Question: I'm trying to get email adress from AD. I Use below code:
'''
PrincipalContext ctx = new PrincipalContext(ContextType.Domain);
UserPrincipal qbeUser = new UserPrincipal(ctx);
qbeUser.SamAccountName = "XXX";
PrincipalSearcher srch = new PrincipalSearcher(qbeUser);
var found = srch.FindOne();
'''
and this code returns this:

As You can see using 'Local' window I access and read email but I need to do it for ~50 accounts.
But I can not how to access that place by code.
What should I Write after found
'''
found.{something here}.EmailAdress
'''
To get it work?
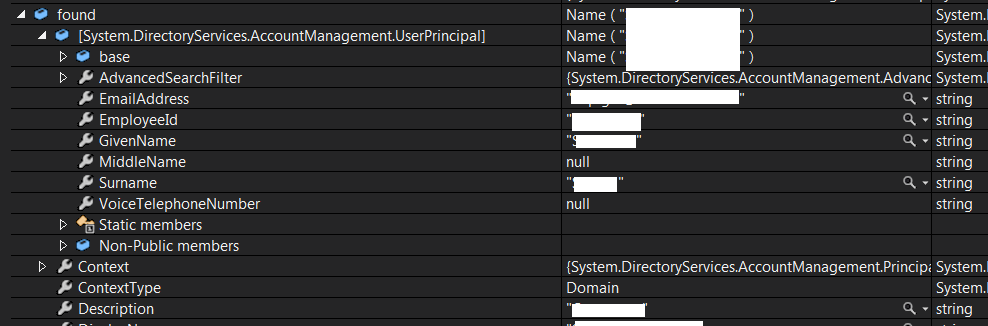
Answer: In order to get there I needed to convert 'found' into 'DirectoryEntry' using this code:
'''
var a = found.GetUnderlyingObject() as DirectoryEntry;
'''
And after that I was able to access mail from list of 71 parametres:
'''
a.Properties["mail"].Value.ToString()
'''